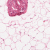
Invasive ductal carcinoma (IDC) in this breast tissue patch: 0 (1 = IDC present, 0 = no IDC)